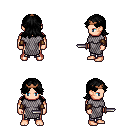
a pixel art fantasy rpg character, male body template, human, light skin, chain mail, metal pants, black loose hair, bronze tiara, leather bracers, dagger, four views (front, back, left, right), 2x2 character sprite sheet, small pixel art, hard edges, no anti-aliasing